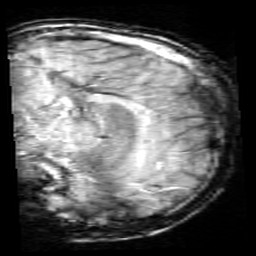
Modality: SWI
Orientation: sagittal
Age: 9
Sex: male
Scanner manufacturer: siemens
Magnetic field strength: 3 T
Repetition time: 0.027 s
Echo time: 0.02 s